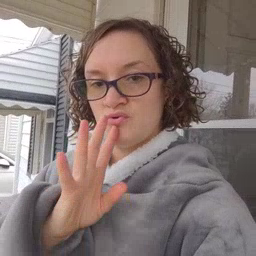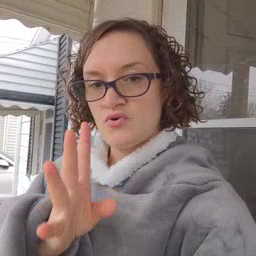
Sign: talk